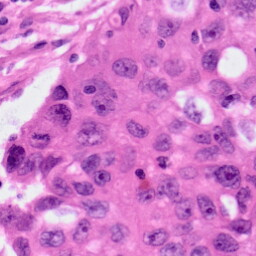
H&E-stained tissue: Lung